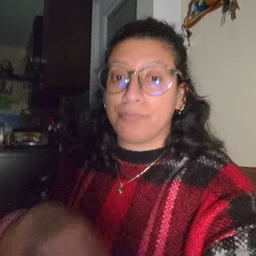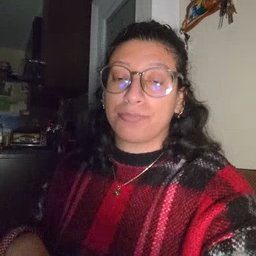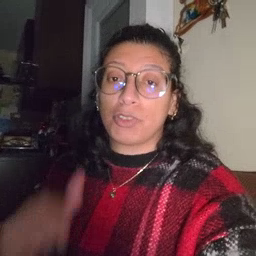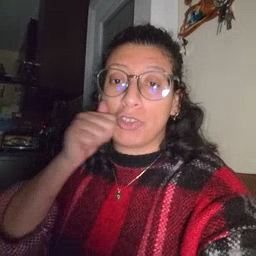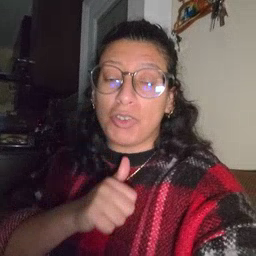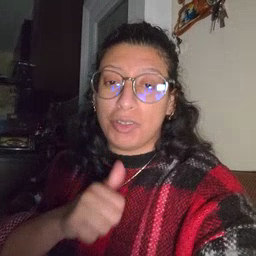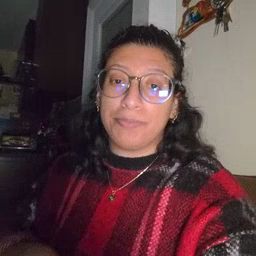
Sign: girl